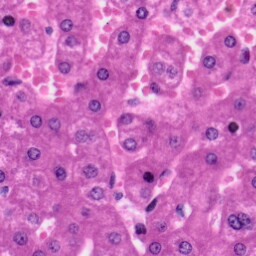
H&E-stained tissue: Liver